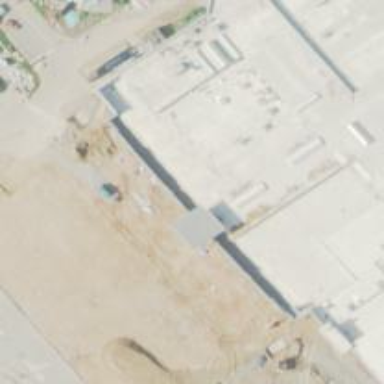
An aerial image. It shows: Trade school.